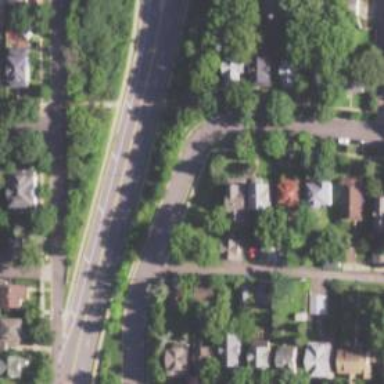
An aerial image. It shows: Residential road with asphalt surface and sidewalk on the left.